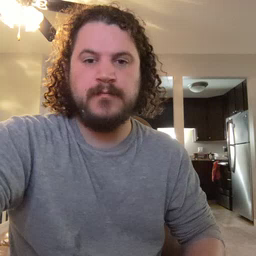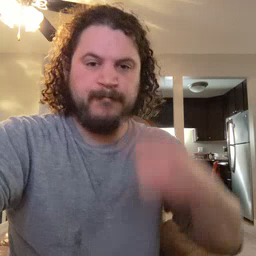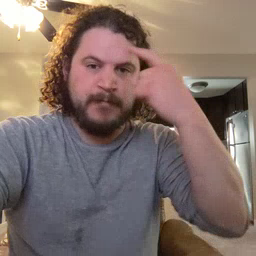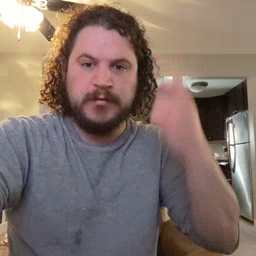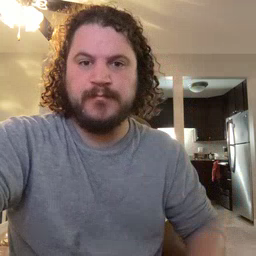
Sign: because